Interaction volume radius: 10 \u00c5
Interaction volume height: 10 \u00c5
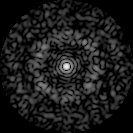
Disorder parameter: 0.8377